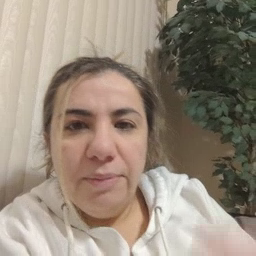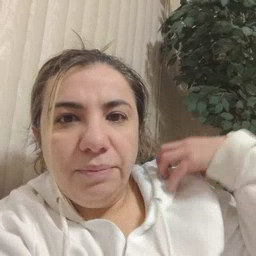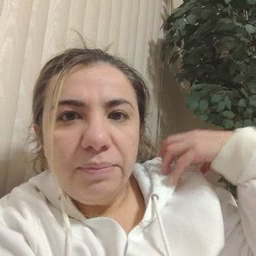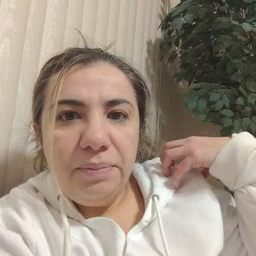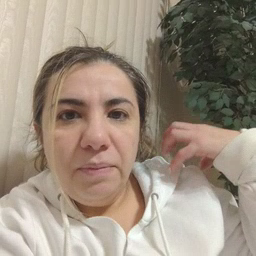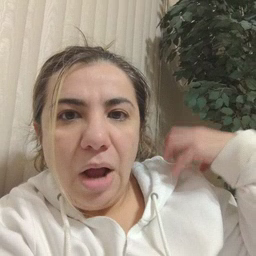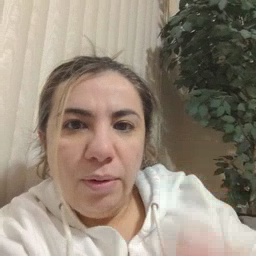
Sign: outside